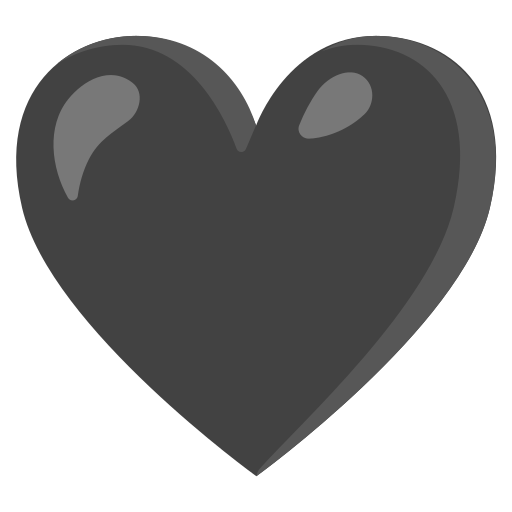
Emoji: 🖤